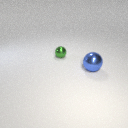
small green metal sphere to the left of large blue metal sphere